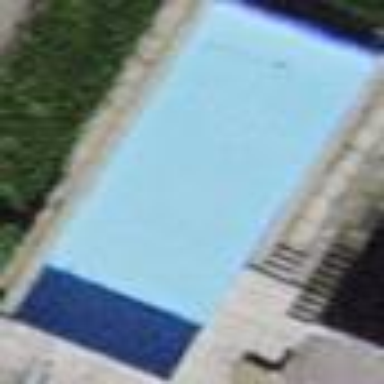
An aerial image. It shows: Outdoor swimming pool in leisure land.